Interaction volume radius: 5 \u00c5
Interaction volume height: 10 \u00c5
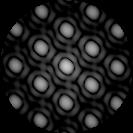
Disorder parameter: 0.005336